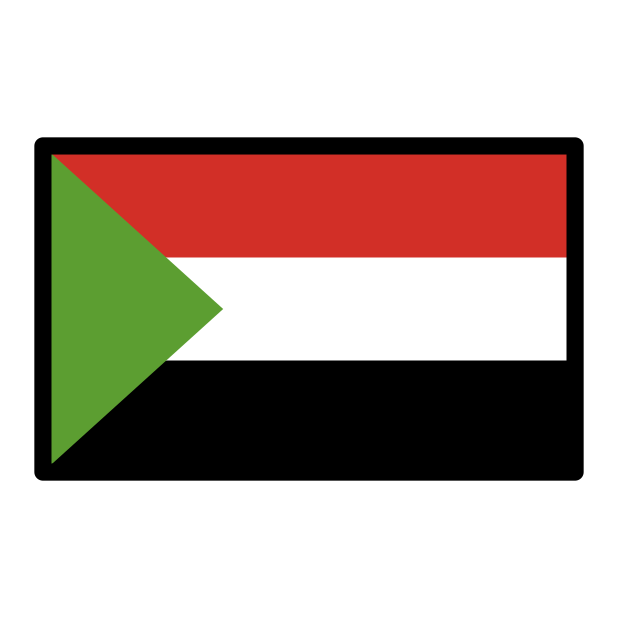
flag: Sudan